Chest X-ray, PA view. Patient: 63 years old, sex M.
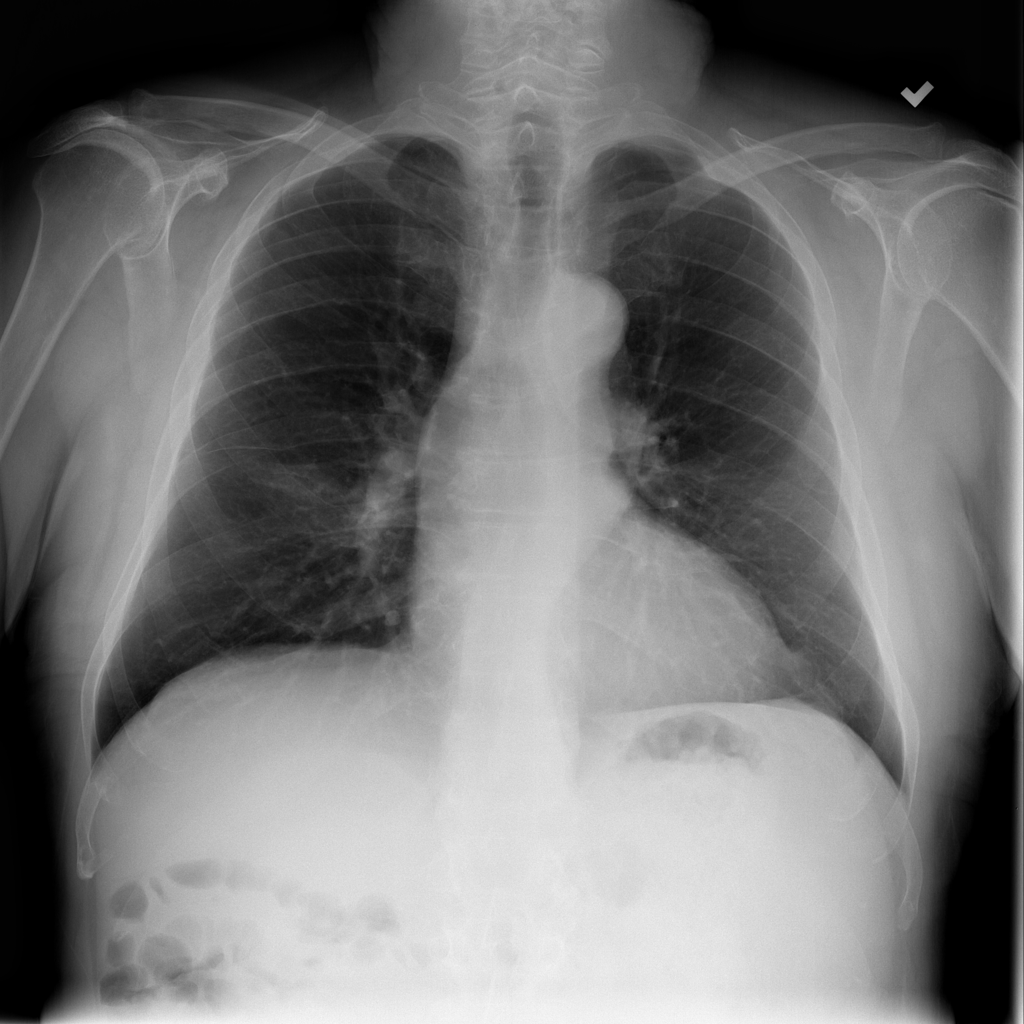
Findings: Infiltration